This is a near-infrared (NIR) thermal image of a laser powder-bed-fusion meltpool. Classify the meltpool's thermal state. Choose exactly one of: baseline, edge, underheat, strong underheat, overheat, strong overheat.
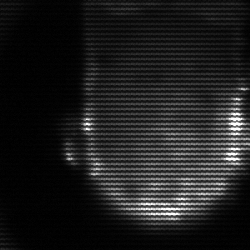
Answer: baseline